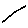
Label: line